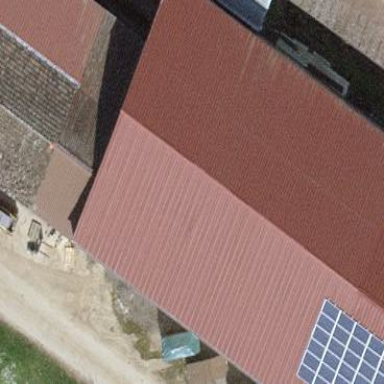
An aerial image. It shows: Industrial building used for chicken breeding.